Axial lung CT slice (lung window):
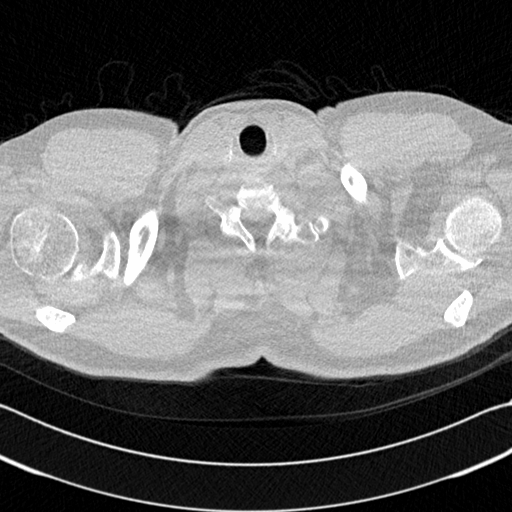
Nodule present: no